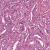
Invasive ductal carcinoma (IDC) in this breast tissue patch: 1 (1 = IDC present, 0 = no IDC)